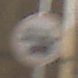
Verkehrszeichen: Mautpflicht
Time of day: MorningAfternoon
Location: Outdoor (Urban)
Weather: PartlyCloudy
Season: NotSpecified
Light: Natural